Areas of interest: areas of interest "Yifeng Dalian Auto City"
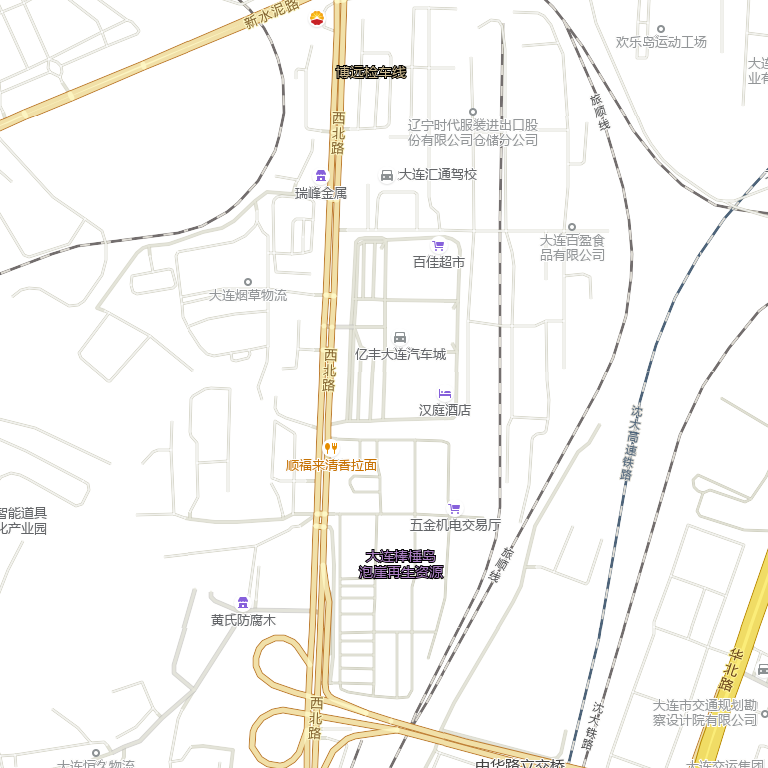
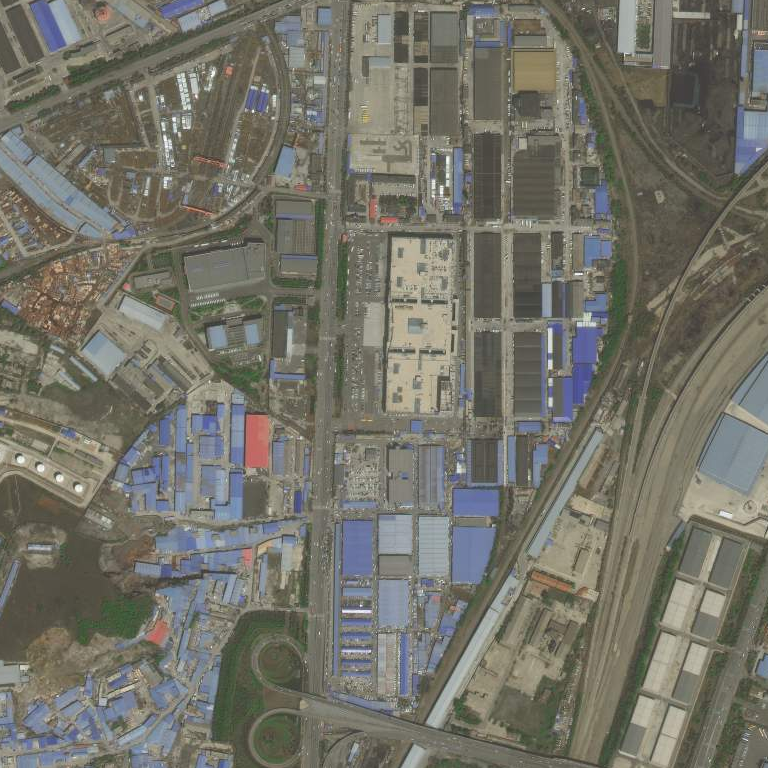